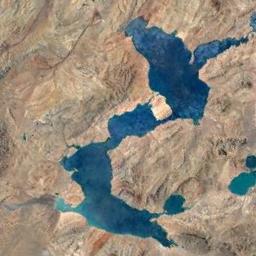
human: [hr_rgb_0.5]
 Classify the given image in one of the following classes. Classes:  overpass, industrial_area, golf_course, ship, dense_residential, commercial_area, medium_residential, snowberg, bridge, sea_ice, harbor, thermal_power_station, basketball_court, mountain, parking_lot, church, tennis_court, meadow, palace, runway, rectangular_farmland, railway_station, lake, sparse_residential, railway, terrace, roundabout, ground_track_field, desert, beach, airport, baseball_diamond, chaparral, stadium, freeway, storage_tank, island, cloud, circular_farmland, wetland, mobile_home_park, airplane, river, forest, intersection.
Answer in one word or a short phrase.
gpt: lake